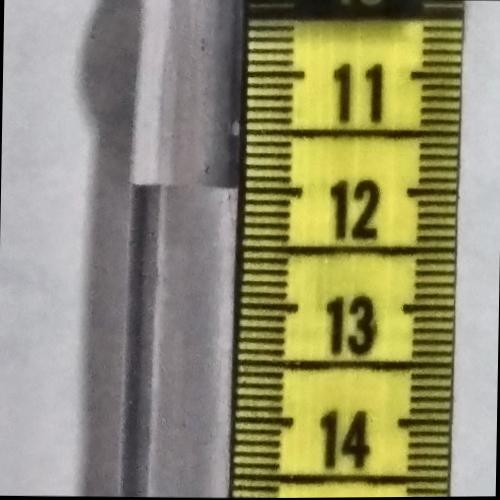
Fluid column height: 12.0 cm